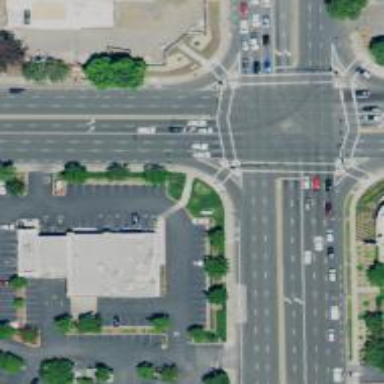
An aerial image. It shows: Footway that serves as traffic island.